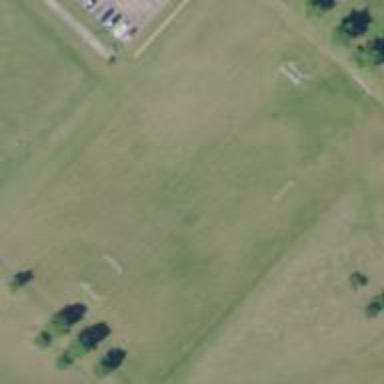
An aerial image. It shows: American football pitch for leisure and sport activities.